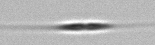
Label: Cylindrotheca